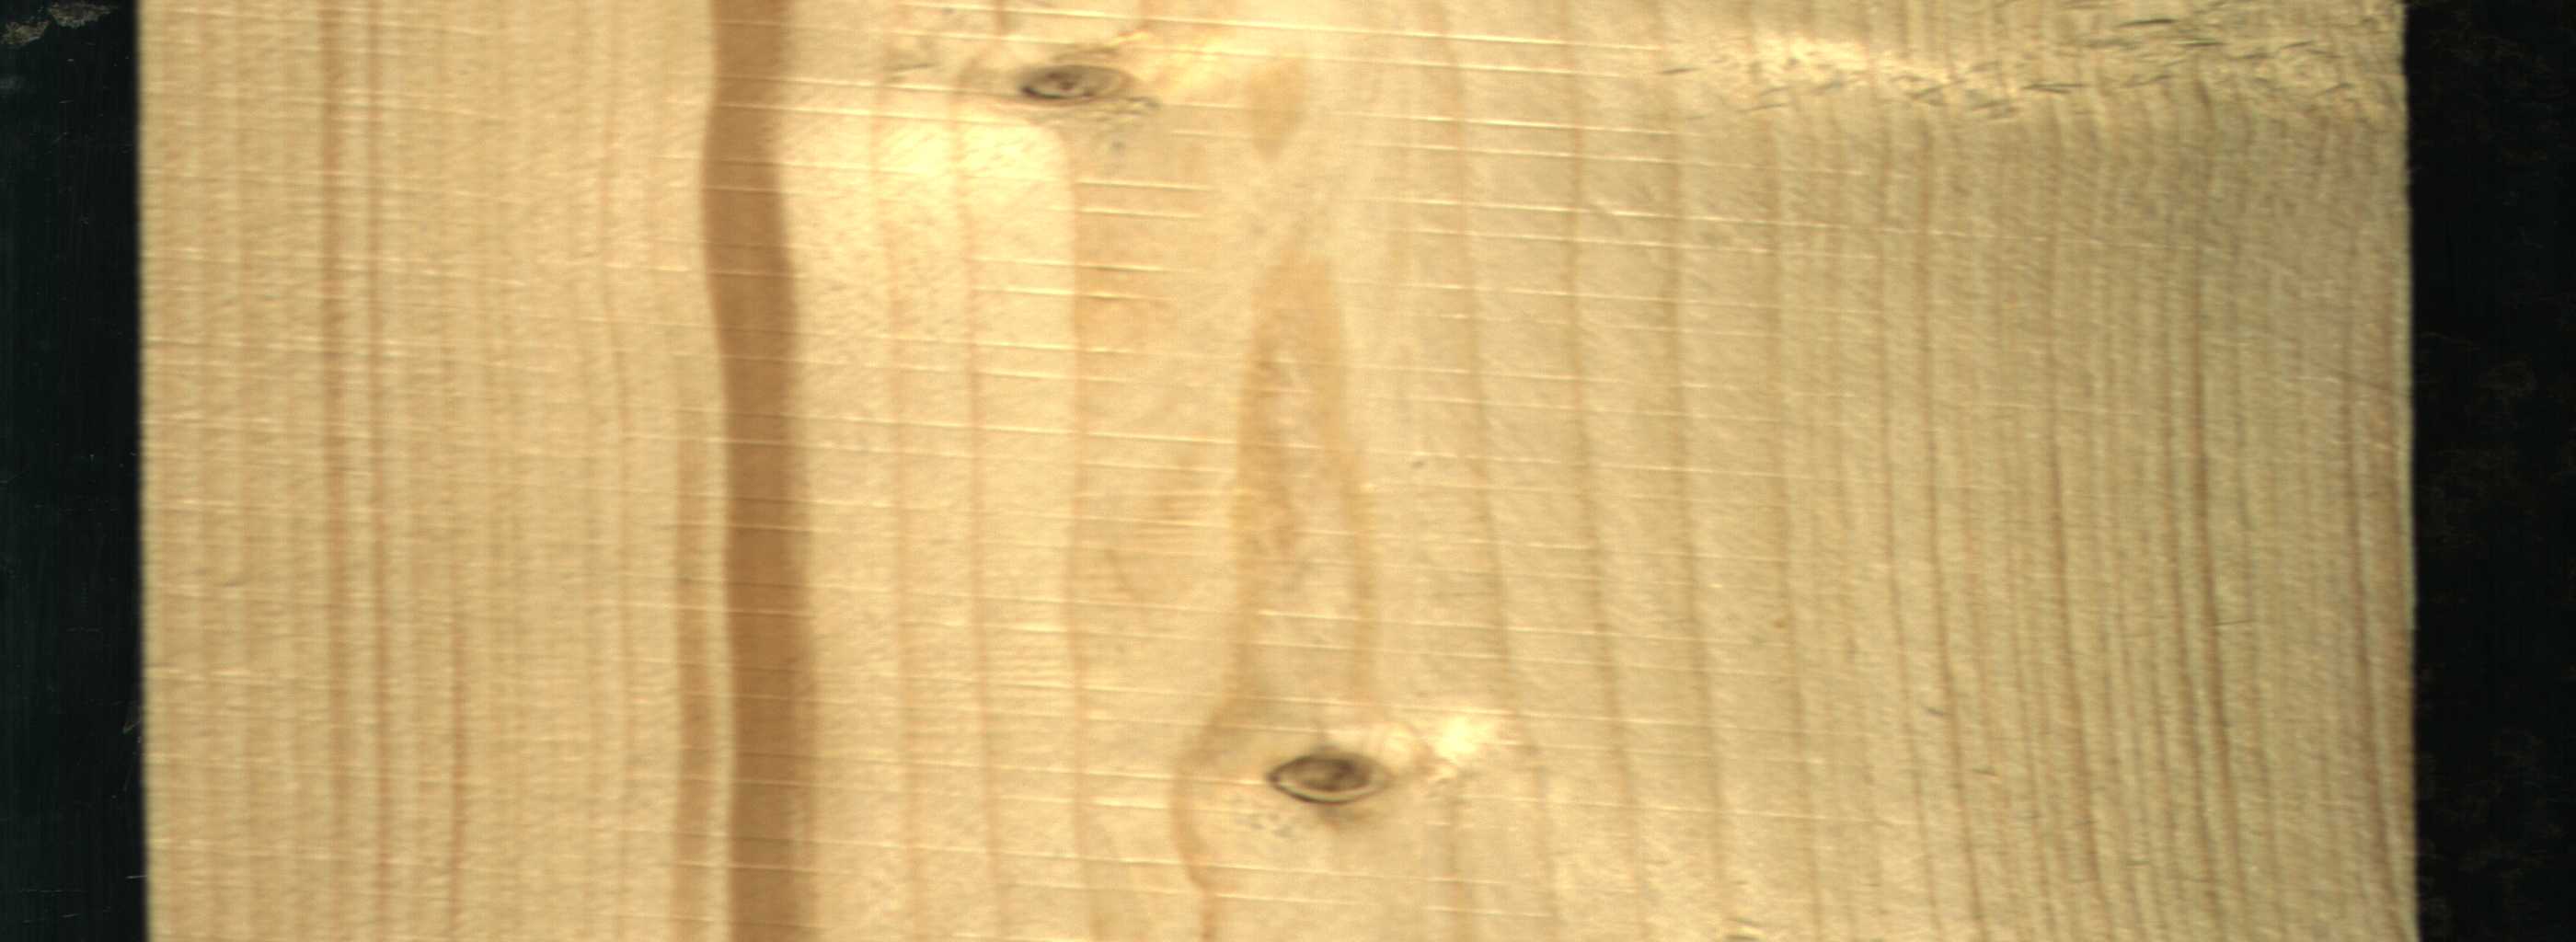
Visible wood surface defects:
Quartzity
Live_Knot
Live_Knot